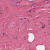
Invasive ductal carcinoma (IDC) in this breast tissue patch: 0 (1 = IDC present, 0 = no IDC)